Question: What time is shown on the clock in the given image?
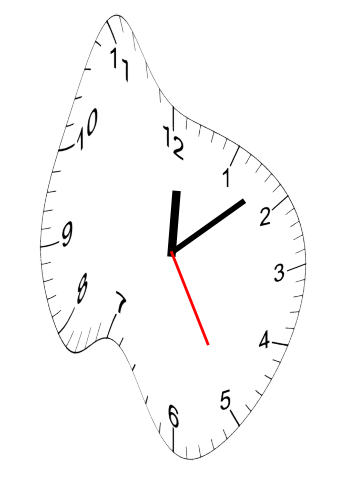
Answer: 12:08:25